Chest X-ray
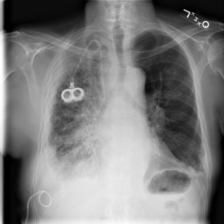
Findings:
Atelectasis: negative
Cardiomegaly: negative
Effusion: positive
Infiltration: negative
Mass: negative
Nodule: negative
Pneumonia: negative
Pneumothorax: negative
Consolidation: negative
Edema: negative
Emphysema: negative
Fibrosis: negative
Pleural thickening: negative
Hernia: negative